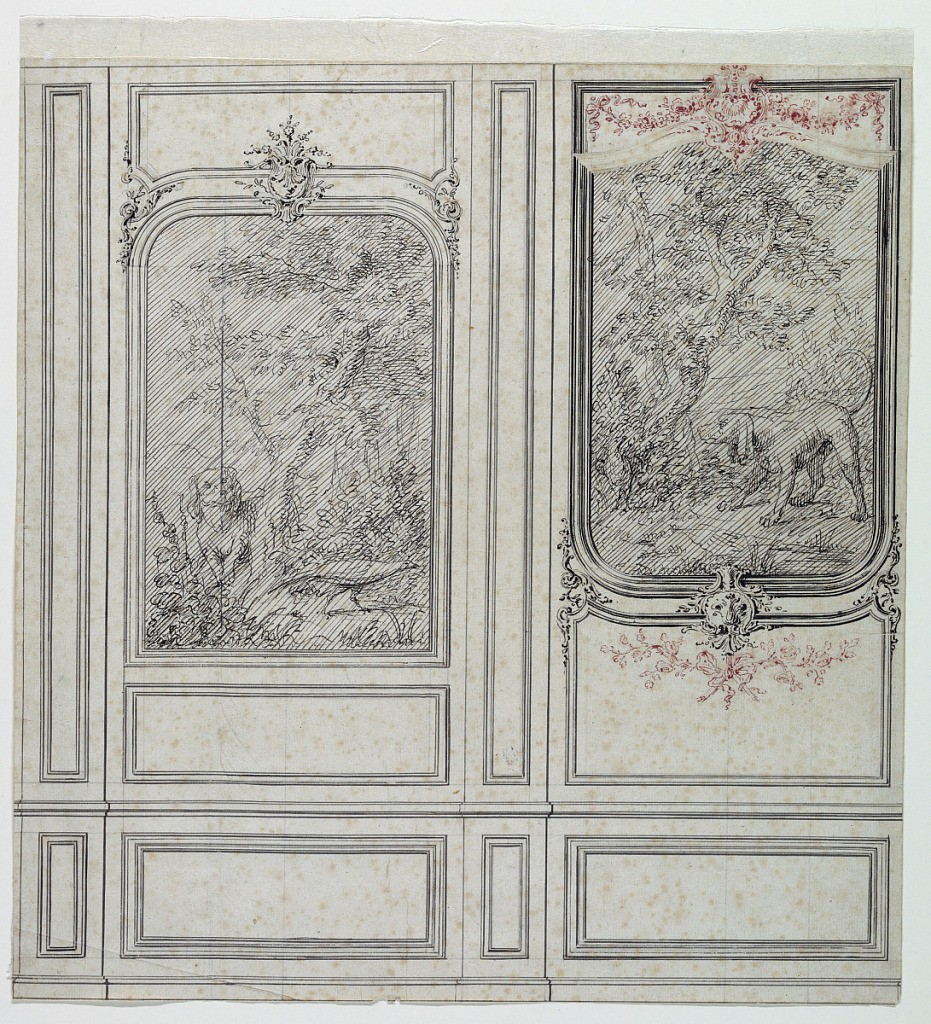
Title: Design for a Room
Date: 1720-1730
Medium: Pen and red and black ink, graphite on paper
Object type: drawing
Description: Two bays are shown, each containing a representation of a hunting dog and a bird in a setting of trees. A single suggestion is made for the dado and the pilaster stripes. But subdivision in three panels is suggested at left, in two panels as the result of a correction at right. Three panels had originally been suggested at right also.